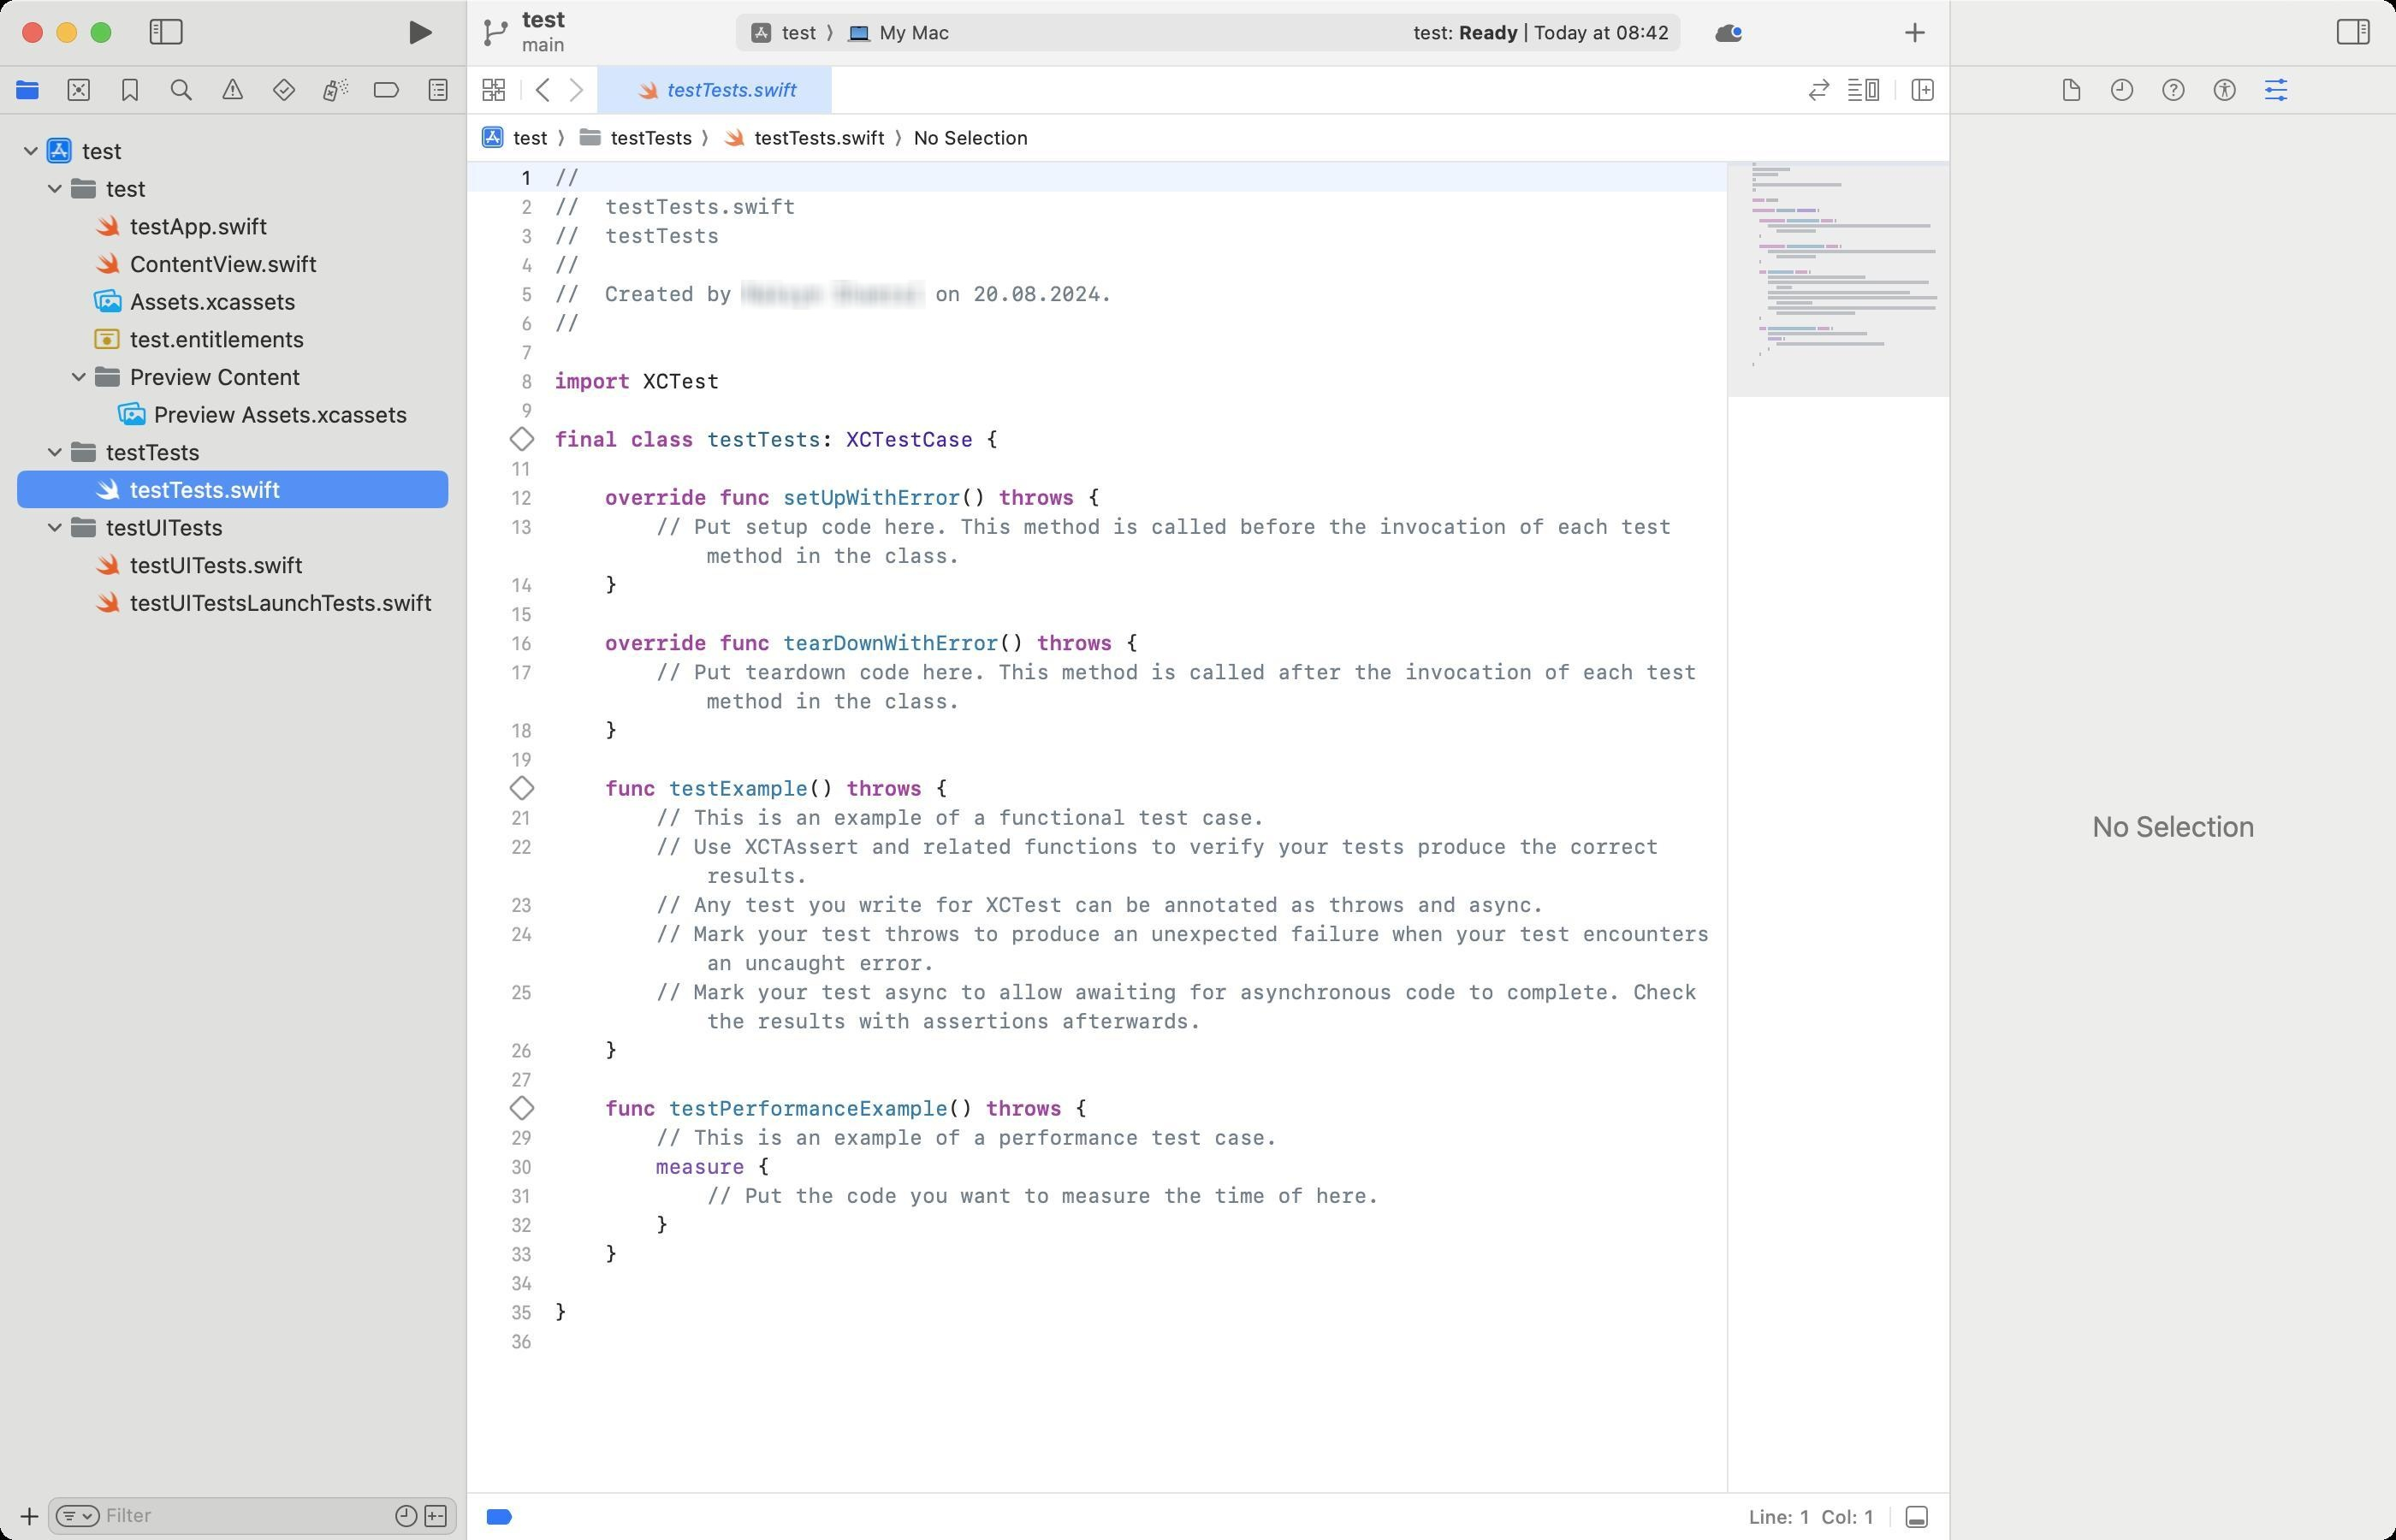
Accessibility tree:
{"name": "test_—_testTests.swift", "role": "AXWindow", "description": null, "role_description": "standard window", "value": null, "position": "164.00;127.00", "size": "1400;900", "children": [{"name": "test.xcodeproj", "role": "AXSplitGroup", "description": "/Users/[username]/Code/test/test/test.xcodeproj", "role_description": "split group", "value": null, "position": "0.00;0.00", "size": "1400;900", "children": [{"name": null, "role": "AXGroup", "description": "navigator", "role_description": "group", "value": null, "position": "0.00;0.00", "size": "272;900", "children": [{"name": "", "role": "AXRadioButton", "description": "Project", "role_description": "radio button", "value": 1, "position": "1.00;39.00", "size": "30;27", "children": []}, {"name": "", "role": "AXRadioButton", "description": "Source Control", "role_description": "radio button", "value": 0, "position": "31.00;39.00", "size": "30;27", "children": []}, {"name": "", "role": "AXRadioButton", "description": "Bookmarks", "role_description": "radio button", "value": 0, "position": "61.00;39.00", "size": "30;27", "children": []}, {"name": "", "role": "AXRadioButton", "description": "Find", "role_description": "radio button", "value": 0, "position": "91.00;39.00", "size": "30;27", "children": []}, {"name": "", "role": "AXRadioButton", "description": "Issues", "role_description": "radio button", "value": 0, "position": "121.00;39.00", "size": "30;27", "children": []}, {"name": "", "role": "AXRadioButton", "description": "Tests", "role_description": "radio button", "value": 0, "position": "151.00;39.00", "size": "30;27", "children": []}, {"name": "", "role": "AXRadioButton", "description": "Debug", "role_description": "radio button", "value": 0, "position": "181.00;39.00", "size": "30;27", "children": []}, {"name": "", "role": "AXRadioButton", "description": "Breakpoints", "role_description": "radio button", "value": 0, "position": "211.00;39.00", "size": "30;27", "children": []}, {"name": "", "role": "AXRadioButton", "description": "Reports", "role_description": "radio button", "value": 0, "position": "241.00;39.00", "size": "30;27", "children": []}, {"name": null, "role": "AXScrollArea", "description": null, "role_description": "scroll area", "value": null, "position": "0.00;67.00", "size": "272;805", "children": [{"name": null, "role": "AXOutline", "description": "Project Navigator", "role_description": "outline", "value": null, "position": "0.00;77.00", "size": "272;795", "children": [{"name": null, "role": "AXRow", "description": null, "role_description": "outline row", "value": null, "position": "0.00;77.00", "size": "272;22", "children": [{"name": null, "role": "AXCell", "description": null, "role_description": "cell", "value": null, "position": "10.00;77.00", "size": "252;22", "children": [{"name": "Project", "role": "AXImage", "description": "", "role_description": "", "value": null, "position": "25.75;78.50", "size": "19;18", "children": []}, {"name": null, "role": "AXTextField", "description": null, "role_description": "text field", "value": "test", "position": "46.00;80.00", "size": "210;16", "children": []}, {"name": null, "role": "AXDisclosureTriangle", "description": null, "role_description": "disclosure triangle", "value": 1, "position": "12.00;77.00", "size": "13;22", "children": []}]}]}, {"name": null, "role": "AXRow", "description": null, "role_description": "outline row", "value": null, "position": "0.00;99.00", "size": "272;22", "children": [{"name": null, "role": "AXCell", "description": null, "role_description": "cell", "value": null, "position": "10.00;99.00", "size": "252;22", "children": [{"name": "Group", "role": "AXImage", "description": "", "role_description": "", "value": null, "position": "40.00;103.00", "size": "18;14", "children": []}, {"name": null, "role": "AXTextField", "description": null, "role_description": "text field", "value": "test", "position": "60.00;102.00", "size": "196;16", "children": []}, {"name": null, "role": "AXDisclosureTriangle", "description": null, "role_description": "disclosure triangle", "value": 1, "position": "26.00;99.00", "size": "13;22", "children": []}]}]}, {"name": null, "role": "AXRow", "description": null, "role_description": "outline row", "value": null, "position": "0.00;121.00", "size": "272;22", "children": [{"name": null, "role": "AXCell", "description": null, "role_description": "cell", "value": null, "position": "10.00;121.00", "size": "252;22", "children": [{"name": "Swift_Source", "role": "AXImage", "description": "", "role_description": "", "value": null, "position": "54.75;124.00", "size": "17;15", "children": []}, {"name": null, "role": "AXTextField", "description": null, "role_description": "text field", "value": "testApp.swift", "position": "74.00;124.00", "size": "182;16", "children": []}]}]}, {"name": null, "role": "AXRow", "description": null, "role_description": "outline row", "value": null, "position": "0.00;143.00", "size": "272;22", "children": [{"name": null, "role": "AXCell", "description": null, "role_description": "cell", "value": null, "position": "10.00;143.00", "size": "252;22", "children": [{"name": "Swift_Source", "role": "AXImage", "description": "", "role_description": "", "value": null, "position": "54.75;146.00", "size": "17;15", "children": []}, {"name": null, "role": "AXTextField", "description": null, "role_description": "text field", "value": "ContentView.swift", "position": "74.00;146.00", "size": "182;16", "children": []}]}]}, {"name": null, "role": "AXRow", "description": null, "role_description": "outline row", "value": null, "position": "0.00;165.00", "size": "272;22", "children": [{"name": null, "role": "AXCell", "description": null, "role_description": "cell", "value": null, "position": "10.00;165.00", "size": "252;22", "children": [{"name": "Folder", "role": "AXImage", "description": "", "role_description": "", "value": null, "position": "53.00;167.50", "size": "20;16", "children": []}, {"name": null, "role": "AXTextField", "description": null, "role_description": "text field", "value": "Assets.xcassets", "position": "74.00;168.00", "size": "182;16", "children": []}]}]}, {"name": null, "role": "AXRow", "description": null, "role_description": "outline row", "value": null, "position": "0.00;187.00", "size": "272;22", "children": [{"name": null, "role": "AXCell", "description": null, "role_description": "cell", "value": null, "position": "10.00;187.00", "size": "252;22", "children": [{"name": "Entitlements_File", "role": "AXImage", "description": "", "role_description": "", "value": null, "position": "53.75;191.00", "size": "19;14", "children": []}, {"name": null, "role": "AXTextField", "description": null, "role_description": "text field", "value": "test.entitlements", "position": "74.00;190.00", "size": "182;16", "children": []}]}]}, {"name": null, "role": "AXRow", "description": null, "role_description": "outline row", "value": null, "position": "0.00;209.00", "size": "272;22", "children": [{"name": null, "role": "AXCell", "description": null, "role_description": "cell", "value": null, "position": "10.00;209.00", "size": "252;22", "children": [{"name": "Group", "role": "AXImage", "description": "", "role_description": "", "value": null, "position": "54.00;213.00", "size": "18;14", "children": []}, {"name": null, "role": "AXTextField", "description": null, "role_description": "text field", "value": "Preview Content", "position": "74.00;212.00", "size": "182;16", "children": []}, {"name": null, "role": "AXDisclosureTriangle", "description": null, "role_description": "disclosure triangle", "value": 1, "position": "40.00;209.00", "size": "13;22", "children": []}]}]}, {"name": null, "role": "AXRow", "description": null, "role_description": "outline row", "value": null, "position": "0.00;231.00", "size": "272;22", "children": [{"name": null, "role": "AXCell", "description": null, "role_description": "cell", "value": null, "position": "10.00;231.00", "size": "252;22", "children": [{"name": "Folder", "role": "AXImage", "description": "", "role_description": "", "value": null, "position": "67.00;233.50", "size": "20;16", "children": []}, {"name": null, "role": "AXTextField", "description": null, "role_description": "text field", "value": "Preview Assets.xcassets", "position": "88.00;234.00", "size": "168;16", "children": []}]}]}, {"name": null, "role": "AXRow", "description": null, "role_description": "outline row", "value": null, "position": "0.00;253.00", "size": "272;22", "children": [{"name": null, "role": "AXCell", "description": null, "role_description": "cell", "value": null, "position": "10.00;253.00", "size": "252;22", "children": [{"name": "Group", "role": "AXImage", "description": "", "role_description": "", "value": null, "position": "40.00;257.00", "size": "18;14", "children": []}, {"name": null, "role": "AXTextField", "description": null, "role_description": "text field", "value": "testTests", "position": "60.00;256.00", "size": "196;16", "children": []}, {"name": null, "role": "AXDisclosureTriangle", "description": null, "role_description": "disclosure triangle", "value": 1, "position": "26.00;253.00", "size": "13;22", "children": []}]}]}, {"name": null, "role": "AXRow", "description": null, "role_description": "outline row", "value": null, "position": "0.00;275.00", "size": "272;22", "children": [{"name": null, "role": "AXCell", "description": null, "role_description": "cell", "value": null, "position": "10.00;275.00", "size": "252;22", "children": [{"name": "Swift_Source", "role": "AXImage", "description": "", "role_description": "", "value": null, "position": "54.75;278.00", "size": "17;15", "children": []}, {"name": null, "role": "AXTextField", "description": null, "role_description": "text field", "value": "testTests.swift", "position": "74.00;278.00", "size": "182;16", "children": []}]}]}, {"name": null, "role": "AXRow", "description": null, "role_description": "outline row", "value": null, "position": "0.00;297.00", "size": "272;22", "children": [{"name": null, "role": "AXCell", "description": null, "role_description": "cell", "value": null, "position": "10.00;297.00", "size": "252;22", "children": [{"name": "Group", "role": "AXImage", "description": "", "role_description": "", "value": null, "position": "40.00;301.00", "size": "18;14", "children": []}, {"name": null, "role": "AXTextField", "description": null, "role_description": "text field", "value": "testUITests", "position": "60.00;300.00", "size": "196;16", "children": []}, {"name": null, "role": "AXDisclosureTriangle", "description": null, "role_description": "disclosure triangle", "value": 1, "position": "26.00;297.00", "size": "13;22", "children": []}]}]}, {"name": null, "role": "AXRow", "description": null, "role_description": "outline row", "value": null, "position": "0.00;319.00", "size": "272;22", "children": [{"name": null, "role": "AXCell", "description": null, "role_description": "cell", "value": null, "position": "10.00;319.00", "size": "252;22", "children": [{"name": "Swift_Source", "role": "AXImage", "description": "", "role_description": "", "value": null, "position": "54.75;322.00", "size": "17;15", "children": []}, {"name": null, "role": "AXTextField", "description": null, "role_description": "text field", "value": "testUITests.swift", "position": "74.00;322.00", "size": "182;16", "children": []}]}]}, {"name": null, "role": "AXRow", "description": null, "role_description": "outline row", "value": null, "position": "0.00;341.00", "size": "272;22", "children": [{"name": null, "role": "AXCell", "description": null, "role_description": "cell", "value": null, "position": "10.00;341.00", "size": "252;22", "children": [{"name": "Swift_Source", "role": "AXImage", "description": "", "role_description": "", "value": null, "position": "54.75;344.00", "size": "17;15", "children": []}, {"name": null, "role": "AXTextField", "description": null, "role_description": "text field", "value": "testUITestsLaunchTests.swift", "position": "74.00;344.00", "size": "182;16", "children": []}]}]}, {"name": null, "role": "AXColumn", "description": null, "role_description": "column", "value": null, "position": "10.00;77.00", "size": "252;795", "children": []}]}]}, {"name": null, "role": "AXTextField", "description": "Project navigator filter", "role_description": "search text field", "value": null, "position": "28.00;875.00", "size": "239;22", "children": [{"name": "Recent_files", "role": "AXCheckBox", "description": null, "role_description": "toggle button", "value": 0, "position": "229.00;876.00", "size": "17;20", "children": []}, {"name": "Files_with_source-control_status", "role": "AXCheckBox", "description": null, "role_description": "toggle button", "value": 0, "position": "246.00;876.00", "size": "17;20", "children": []}, {"name": "", "role": "AXUnknown", "description": "cancel", "role_description": "unknown", "value": null, "position": "-164.00;968.00", "size": "11;22", "children": [{"name": "", "role": "AXButton", "description": "cancel", "role_description": "button", "value": null, "position": "-164.00;968.00", "size": "11;22", "children": []}]}, {"name": null, "role": "AXButton", "description": "Icon View Drop Down", "role_description": "button", "value": null, "position": "47.50;884.00", "size": "7;4", "children": []}]}, {"name": "", "role": "AXMenuButton", "description": null, "role_description": "menu button", "value": null, "position": "2.00;876.00", "size": "26;20", "children": []}]}, {"name": null, "role": "AXSplitter", "description": null, "role_description": "splitter", "value": 272.0, "position": "272.00;38.00", "size": "1;862", "children": []}, {"name": null, "role": "AXGroup", "description": "editor area", "role_description": "group", "value": null, "position": "273.00;0.00", "size": "866;900", "children": [{"name": null, "role": "AXSplitGroup", "description": null, "role_description": "split group", "value": null, "position": "273.00;0.00", "size": "866;900", "children": [{"name": null, "role": "AXSplitGroup", "description": null, "role_description": "split group", "value": null, "position": "273.00;0.00", "size": "866;900", "children": [{"name": null, "role": "AXGroup", "description": "testTests.swift", "role_description": "group", "value": null, "position": "273.00;0.00", "size": "866;900", "children": [{"name": null, "role": "AXGroup", "description": "testTests.swift", "role_description": "group", "value": null, "position": "273.00;0.00", "size": "866;900", "children": [{"name": null, "role": "AXSplitGroup", "description": null, "role_description": "split group", "value": null, "position": "273.00;0.00", "size": "866;900", "children": [{"name": null, "role": "AXScrollArea", "description": null, "role_description": "scroll area", "value": null, "position": "273.00;95.00", "size": "866;777", "children": [{"name": null, "role": "AXTextArea", "description": "Source Editor", "role_description": "text entry area", "value": "//\n//  testTests.swift\n//  testTests\n//\n//  Created by [name] [surname] on 20.08.2024.\n//\n\nimport XCTest\n\nfinal class testTests: XCTestCase {\n\n    override func setUpWithError() throws {\n        // Put setup code here. This method is called before the invocation of each test method in the class.\n    }\n\n    override func tearDownWithError() throws {\n        // Put teardown code here. This method is called after the invocation of each test method in the class.\n    }\n\n    func testExample() throws {\n        // This is an example of a functional test case.\n        // Use XCTAssert and related functions to verify your tests produce the correct results.\n        // Any test you write for XCTest can be annotated as throws and async.\n        // Mark your test throws to produce an unexpected failure when your test encounters an uncaught error.\n        // Mark your test async to allow awaiting for asynchronous code to complete. Check the results with assertions afterwards.\n    }\n\n    func testPerformanceExample() throws {\n        // This is an example of a performance test case.\n        measure {\n            // Put the code you want to measure the time of here.\n        }\n    }\n\n}\n", "position": "273.00;94.00", "size": "866;1088", "children": []}, {"name": null, "role": "AXScrollBar", "description": null, "role_description": "scroll bar", "value": 0.0032206119503825903, "position": "1123.00;95.00", "size": "16;777", "children": [{"name": null, "role": "AXValueIndicator", "description": null, "role_description": "value indicator", "value": 0.0032206119503825903, "position": "1127.00;96.50", "size": "12;576", "children": []}, {"name": null, "role": "AXButton", "description": null, "role_description": "increment arrow button", "value": null, "position": "1123.00;95.00", "size": "0;0", "children": []}, {"name": null, "role": "AXButton", "description": null, "role_description": "decrement arrow button", "value": null, "position": "1123.00;95.00", "size": "0;0", "children": []}, {"name": null, "role": "AXButton", "description": null, "role_description": "increment page button", "value": null, "position": "1127.00;673.00", "size": "12;199", "children": []}, {"name": null, "role": "AXButton", "description": null, "role_description": "decrement page button", "value": null, "position": "1127.00;95.00", "size": "12;2", "children": []}]}, {"name": null, "role": "AXGroup", "description": "Source Editor Gutter", "role_description": "group", "value": null, "position": "284.00;94.00", "size": "30;1088", "children": [{"name": null, "role": "AXButton", "description": "Annotation Line 10: Line: 10", "role_description": "button", "value": "No result", "position": "297.00;248.00", "size": "16;17", "children": []}, {"name": null, "role": "AXButton", "description": "Annotation Line 20: Line: 20", "role_description": "button", "value": "No result", "position": "297.00;452.00", "size": "16;17", "children": []}, {"name": null, "role": "AXButton", "description": "Annotation Line 28: Line: 28", "role_description": "button", "value": "No result", "position": "297.00;639.00", "size": "16;17", "children": []}]}, {"name": null, "role": "AXGroup", "description": "Source Editor Change Gutter", "role_description": "group", "value": null, "position": "273.00;94.00", "size": "11;1088", "children": []}, {"name": null, "role": "AXGroup", "description": "Source Editor Minimap", "role_description": "group", "value": null, "position": "1009.00;0.00", "size": "130;900", "children": [{"name": "Minimap_Landmark", "role": "AXStaticText", "description": "testTests", "role_description": "text", "value": null, "position": "1024.00;119.00", "size": "110;11", "children": []}, {"name": "Minimap_Landmark", "role": "AXStaticText", "description": "setUpWithError()", "role_description": "text", "value": null, "position": "1028.00;125.00", "size": "106;11", "children": []}, {"name": "Minimap_Landmark", "role": "AXStaticText", "description": "tearDownWithError()", "role_description": "text", "value": null, "position": "1028.00;140.00", "size": "106;11", "children": []}, {"name": "Minimap_Landmark", "role": "AXStaticText", "description": "testExample()", "role_description": "text", "value": null, "position": "1028.00;155.00", "size": "106;11", "children": []}, {"name": "Minimap_Landmark", "role": "AXStaticText", "description": "testPerformanceExample()", "role_description": "text", "value": null, "position": "1028.00;188.00", "size": "106;11", "children": []}]}]}]}, {"name": null, "role": "AXGroup", "description": "Jump Bar", "role_description": "group", "value": null, "position": "273.00;67.00", "size": "866;28", "children": [{"name": null, "role": "AXPopUpButton", "description": null, "role_description": "pop up button", "value": "test", "position": "273.00;67.00", "size": "62;27", "children": []}, {"name": null, "role": "AXPopUpButton", "description": null, "role_description": "pop up button", "value": "testTests", "position": "335.00;67.00", "size": "84;27", "children": []}, {"name": null, "role": "AXPopUpButton", "description": null, "role_description": "pop up button", "value": "testTests.swift", "position": "419.00;67.00", "size": "113;27", "children": []}, {"name": null, "role": "AXPopUpButton", "description": null, "role_description": "pop up button", "value": "No Selection", "position": "532.00;67.00", "size": "83;27", "children": []}]}]}, {"name": null, "role": "AXGroup", "description": "Tab Bar", "role_description": "group", "value": null, "position": "273.00;39.00", "size": "866;28", "children": [{"name": "Tab_bar,_1_tab", "role": "AXTabGroup", "description": "tab bar", "role_description": "tab group", "value": "{\n    \"name\": \"testTests.swift\",\n    \"role\": \"AXRadioButton\",\n    \"description\": null,\n    \"role_description\": \"tab\",\n    \"value\": true,\n    \"position\": \"349.00;39.00\",\n    \"size\": \"137;27\",\n    \"children\": [\n        {\n            \"name\": \"close_tab\",\n            \"role\": \"AXButton\",\n            \"description\": \"Close\",\n            \"role_description\": \"button\",\n            \"value\": null,\n            \"position\": \"353.00;44.50\",\n            \"size\": \"16;16\",\n            \"children\": [\n                {\n                    \"name\": \"close_tab\",\n                    \"role\": \"AXButton\",\n                    \"description\": \"Close\",\n                    \"role_description\": \"button\",\n                    \"value\": null,\n                    \"position\": \"353.00;44.50\",\n                    \"size\": \"16;16\",\n                    \"children\": []\n                }\n            ]\n        }\n    ]\n}", "position": "349.00;39.00", "size": "700;27", "children": [{"name": null, "role": "AXScrollArea", "description": null, "role_description": "scroll area", "value": null, "position": "349.00;39.00", "size": "700;27", "children": [{"name": "testTests.swift", "role": "AXRadioButton", "description": null, "role_description": "tab", "value": true, "position": "349.00;39.00", "size": "137;27", "children": [{"name": "close_tab", "role": "AXButton", "description": "Close", "role_description": "button", "value": null, "position": "353.00;44.50", "size": "16;16", "children": [{"name": "close_tab", "role": "AXButton", "description": "Close", "role_description": "button", "value": null, "position": "353.00;44.50", "size": "16;16", "children": []}]}]}]}]}, {"name": "", "role": "AXButton", "description": "Related Items", "role_description": "button", "value": null, "position": "277.00;39.00", "size": "23;27", "children": []}, {"name": "", "role": "AXButton", "description": "Go Back", "role_description": "button", "value": null, "position": "309.00;39.00", "size": "18;27", "children": []}, {"name": "", "role": "AXButton", "description": "Go Forward", "role_description": "button", "value": null, "position": "327.00;39.00", "size": "18;27", "children": []}, {"name": "", "role": "AXCheckBox", "description": "Code Review", "role_description": "toggle button", "value": "0", "position": "1051.00;39.00", "size": "24;27", "children": []}, {"name": "", "role": "AXButton", "description": "editor options", "role_description": "button", "value": null, "position": "1075.00;39.00", "size": "28;27", "children": []}, {"name": "", "role": "AXButton", "description": "Add Editor on Right", "role_description": "button", "value": null, "position": "1112.00;39.00", "size": "23;27", "children": []}]}]}]}, {"name": null, "role": "AXGroup", "description": "debug bar", "role_description": "group", "value": null, "position": "273.00;873.00", "size": "866;27", "children": [{"name": "", "role": "AXCheckBox", "description": "Breakpoints", "role_description": "toggle button", "value": 1, "position": "277.00;873.00", "size": "30;27", "children": []}, {"name": null, "role": "AXStaticText", "description": null, "role_description": "text", "value": "Line: 1  Col: 1", "position": "1020.00;879.50", "size": "78;14", "children": []}, {"name": "", "role": "AXButton", "description": "show debug area", "role_description": "button", "value": null, "position": "1105.00;873.00", "size": "30;27", "children": []}]}]}]}, {"name": null, "role": "AXSplitter", "description": null, "role_description": "splitter", "value": 866.0, "position": "1139.00;38.00", "size": "1;862", "children": []}, {"name": null, "role": "AXGroup", "description": "inspector", "role_description": "group", "value": null, "position": "1140.00;0.00", "size": "260;900", "children": [{"name": null, "role": "AXScrollArea", "description": null, "role_description": "scroll area", "value": null, "position": "1140.00;66.00", "size": "260;834", "children": [{"name": null, "role": "AXGroup", "description": null, "role_description": "group", "value": null, "position": "1140.00;66.00", "size": "260;834", "children": [{"name": null, "role": "AXStaticText", "description": null, "role_description": "text", "value": "No Selection", "position": "1218.50;473.00", "size": "103;20", "children": []}]}, {"name": null, "role": "AXScrollBar", "description": null, "role_description": "scroll bar", "value": 0.0, "position": "1384.00;66.00", "size": "16;834", "children": []}]}, {"name": "", "role": "AXRadioButton", "description": "File Inspector", "role_description": "radio button", "value": 0, "position": "1195.00;39.00", "size": "30;27", "children": []}, {"name": "", "role": "AXRadioButton", "description": "History Inspector", "role_description": "radio button", "value": 0, "position": "1225.00;39.00", "size": "30;27", "children": []}, {"name": "", "role": "AXRadioButton", "description": "Quick Help Inspector", "role_description": "radio button", "value": 0, "position": "1255.00;39.00", "size": "30;27", "children": []}, {"name": "", "role": "AXRadioButton", "description": "Accessibility Inspector", "role_description": "radio button", "value": 0, "position": "1285.00;39.00", "size": "30;27", "children": []}, {"name": "", "role": "AXRadioButton", "description": "Attributes Inspector", "role_description": "radio button", "value": 1, "position": "1315.00;39.00", "size": "30;27", "children": []}]}]}, {"name": null, "role": "AXToolbar", "description": null, "role_description": "toolbar", "value": null, "position": "0.00;0.00", "size": "1400;38", "children": [{"name": null, "role": "AXButton", "description": "Hide Navigator", "role_description": "button", "value": null, "position": "76.00;0.00", "size": "42;38", "children": []}, {"name": null, "role": "AXGroup", "description": null, "role_description": "group", "value": null, "position": "176.00;0.00", "size": "92;38", "children": [{"name": "Run", "role": "AXButton", "description": null, "role_description": "button", "value": null, "position": "225.00;7.00", "size": "40;25", "children": []}]}, {"name": null, "role": "AXButton", "description": "Branch Chooser", "role_description": "button", "value": "test, main", "position": "277.00;0.00", "size": "136;38", "children": [{"name": null, "role": "AXButton", "description": "Branch Chooser", "role_description": "button", "value": "test, main", "position": "281.00;2.00", "size": "128;34", "children": [{"name": null, "role": "AXStaticText", "description": null, "role_description": "text", "value": "test", "position": "303.00;3.00", "size": "30;16", "children": []}, {"name": null, "role": "AXStaticText", "description": null, "role_description": "text", "value": "main", "position": "303.00;19.00", "size": "30;14", "children": []}, {"name": null, "role": "AXImage", "description": "", "role_description": "image", "value": null, "position": "281.00;7.00", "size": "18;24", "children": []}]}]}, {"name": null, "role": "AXGroup", "description": null, "role_description": "group", "value": null, "position": "426.00;0.00", "size": "560;38", "children": [{"name": null, "role": "AXGroup", "description": "Activity View", "role_description": "group", "value": null, "position": "430.00;8.00", "size": "552;22", "children": [{"name": null, "role": "AXList", "description": "path", "role_description": "list", "value": null, "position": "430.00;8.00", "size": "140;22", "children": [{"name": null, "role": "AXPopUpButton", "description": "Active Scheme", "role_description": "pop up button", "value": "test", "position": "430.00;8.00", "size": "62;22", "children": []}, {"name": null, "role": "AXPopUpButton", "description": "Active Run Destination", "role_description": "pop up button", "value": "My Mac", "position": "492.00;8.00", "size": "78;22", "children": []}]}, {"name": null, "role": "AXStaticText", "description": null, "role_description": "text", "value": "test: Ready │ Today at 08:42", "position": "824.00;12.00", "size": "154;14", "children": []}]}]}, {"name": null, "role": "AXButton", "description": "Notices", "role_description": "button", "value": null, "position": "995.00;0.00", "size": "30;38", "children": []}, {"name": null, "role": "AXButton", "description": "Library", "role_description": "button", "value": null, "position": "1103.00;0.00", "size": "32;38", "children": []}, {"name": null, "role": "AXButton", "description": "Hide Inspector", "role_description": "button", "value": null, "position": "1354.00;0.00", "size": "42;38", "children": []}]}, {"name": null, "role": "AXButton", "description": null, "role_description": "close button", "value": null, "position": "12.00;11.00", "size": "14;16", "children": []}, {"name": null, "role": "AXButton", "description": null, "role_description": "full screen button", "value": null, "position": "52.00;11.00", "size": "14;16", "children": [{"name": null, "role": "AXGroup", "description": null, "role_description": "group", "value": null, "position": "52.00;11.00", "size": "14;16", "children": [{"name": null, "role": "AXGroup", "description": null, "role_description": "group", "value": null, "position": "52.00;11.00", "size": "14;16", "children": []}]}]}, {"name": null, "role": "AXButton", "description": null, "role_description": "minimize button", "value": null, "position": "32.00;11.00", "size": "14;16", "children": []}]}